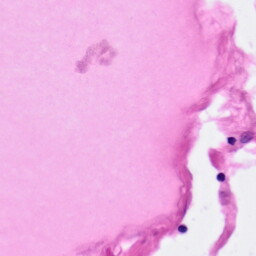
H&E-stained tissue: Pancreatic